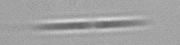
Label: pennate_Pseudo-nitzschia